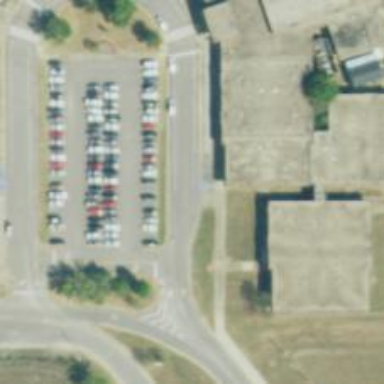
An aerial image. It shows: Parking space is available.